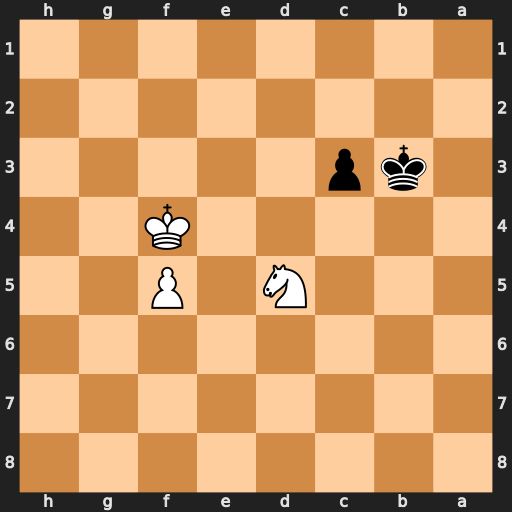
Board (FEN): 8/8/8/3N1P2/5K2/1kp5/8/8
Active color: b
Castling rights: -
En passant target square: -
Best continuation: c2 Ke5 c1=Q